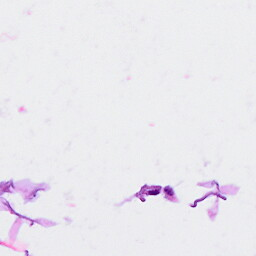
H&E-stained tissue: Breast